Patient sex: F
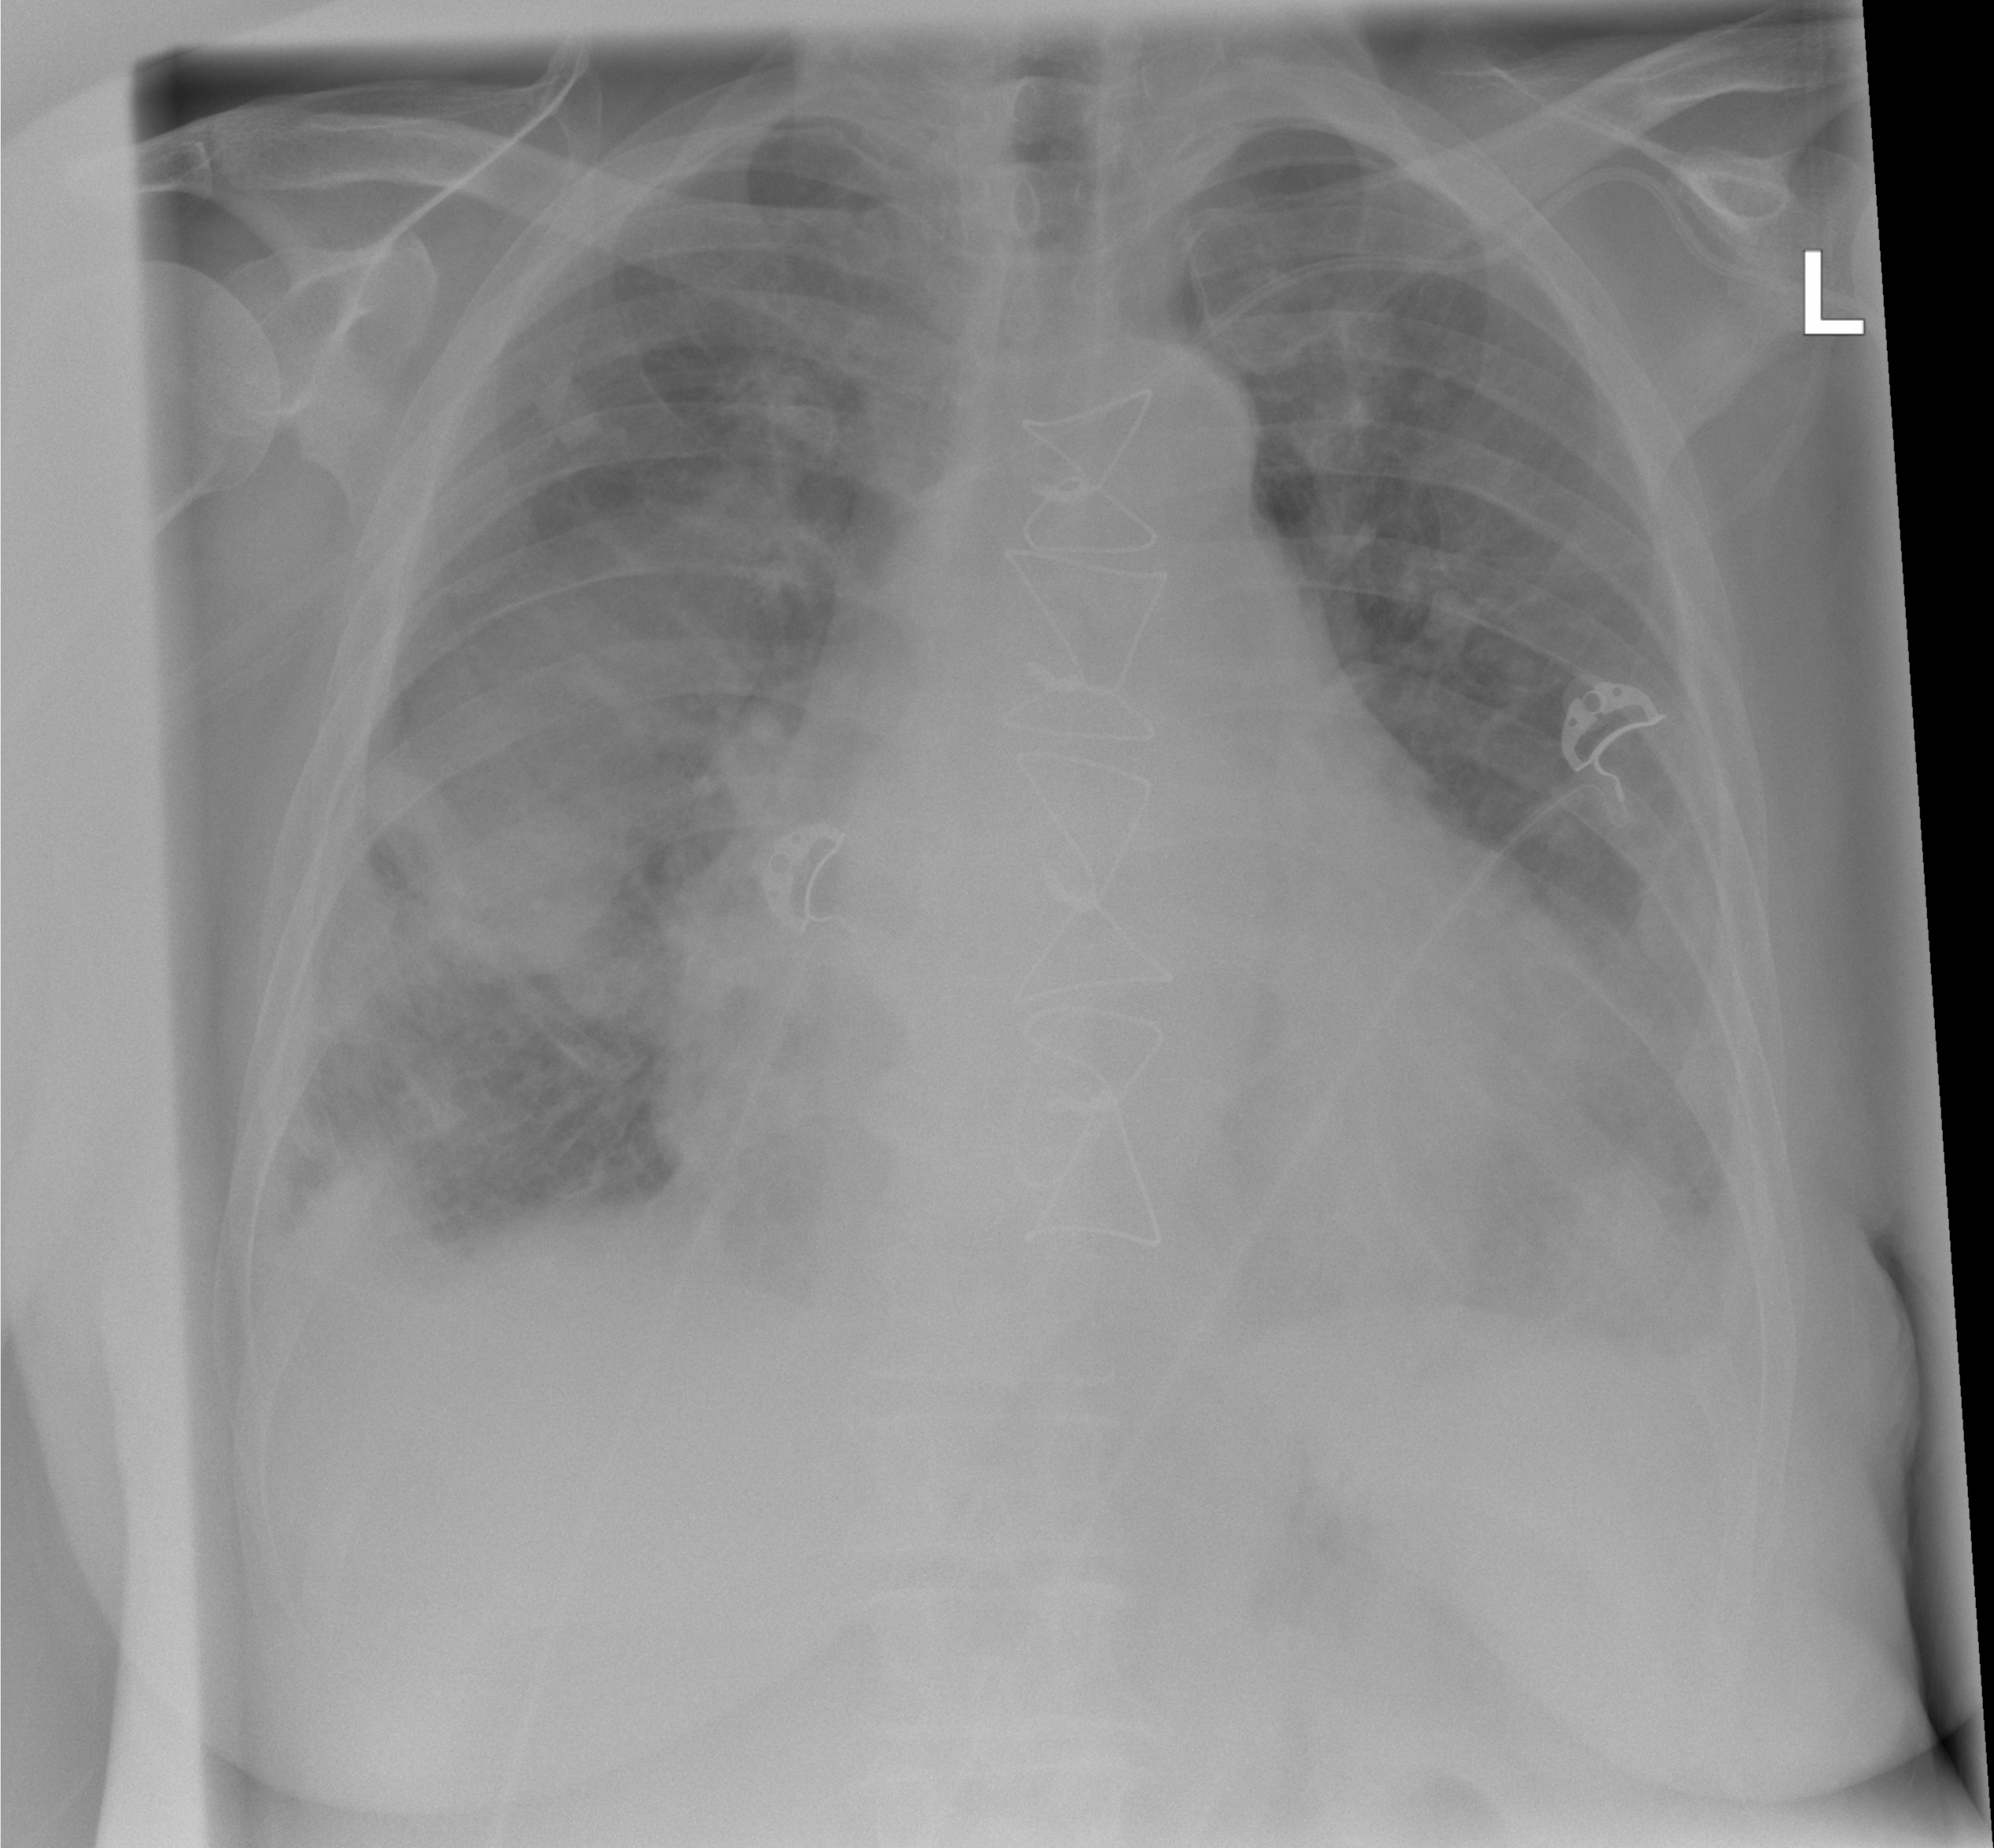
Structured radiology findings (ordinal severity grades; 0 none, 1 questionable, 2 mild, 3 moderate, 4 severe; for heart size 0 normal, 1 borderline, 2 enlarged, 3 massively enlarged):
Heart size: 1
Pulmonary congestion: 2
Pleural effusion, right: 2
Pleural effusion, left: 2
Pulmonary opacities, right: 2
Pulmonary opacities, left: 0
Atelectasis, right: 3
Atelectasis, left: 2